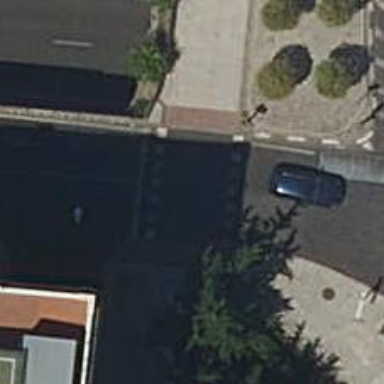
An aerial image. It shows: Pedestrian crossing with zebra markings on the footway.